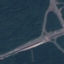
Label: Highway